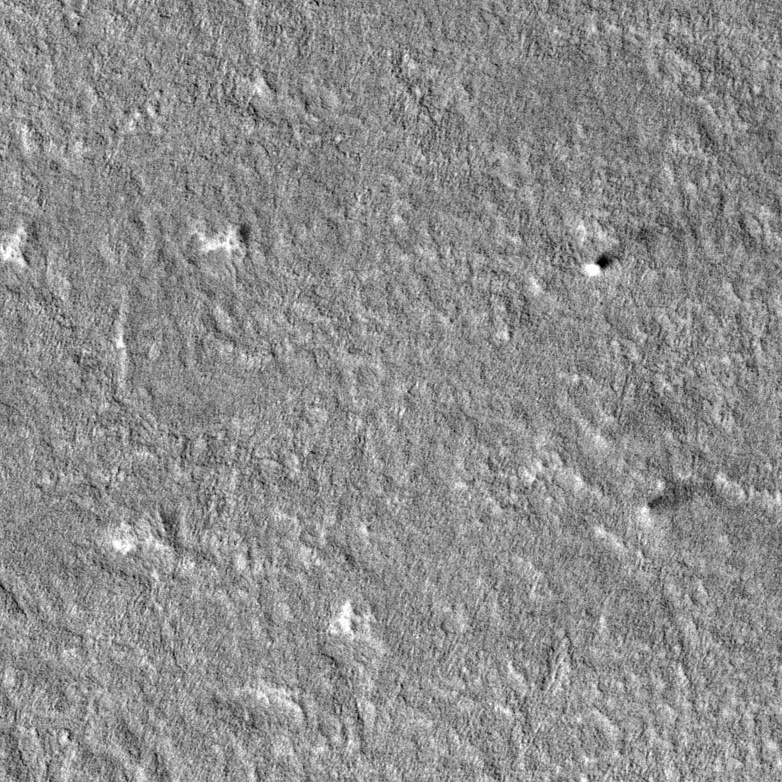
Label: dustdevil, dustdevil